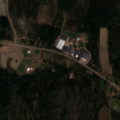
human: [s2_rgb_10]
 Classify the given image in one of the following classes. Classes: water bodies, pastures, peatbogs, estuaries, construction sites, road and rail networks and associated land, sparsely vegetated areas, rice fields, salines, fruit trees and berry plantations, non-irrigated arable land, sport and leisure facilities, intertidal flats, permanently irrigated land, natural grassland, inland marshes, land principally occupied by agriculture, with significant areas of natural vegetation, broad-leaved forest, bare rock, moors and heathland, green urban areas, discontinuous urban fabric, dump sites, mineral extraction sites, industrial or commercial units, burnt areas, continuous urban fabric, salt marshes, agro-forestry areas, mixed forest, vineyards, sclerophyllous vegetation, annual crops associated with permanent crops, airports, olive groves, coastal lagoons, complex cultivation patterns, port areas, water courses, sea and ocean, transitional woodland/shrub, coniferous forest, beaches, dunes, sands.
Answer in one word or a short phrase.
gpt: land principally occupied by agriculture, with significant areas of natural vegetation, mixed forest